The image shows the envelope spectrum of a rolling-element bearing's vibration signal, with the characteristic fault frequencies (BPFO outer race, BPFI inner race, BSF ball, FTF cage) marked as reference lines. Classify the bearing condition as one of: normal, inner_race, outer_race, ball.
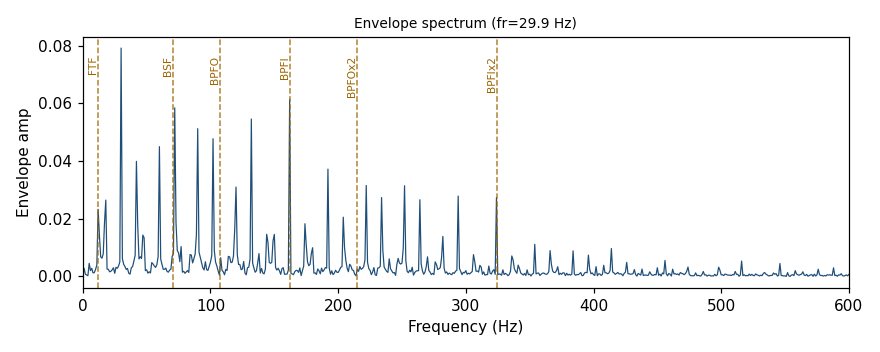
Answer: inner_race